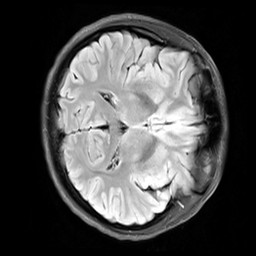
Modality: FLAIR
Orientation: axial
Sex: female
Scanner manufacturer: siemens
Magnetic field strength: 3 T
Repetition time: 10 s
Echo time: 0.09 s